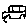
Label: car